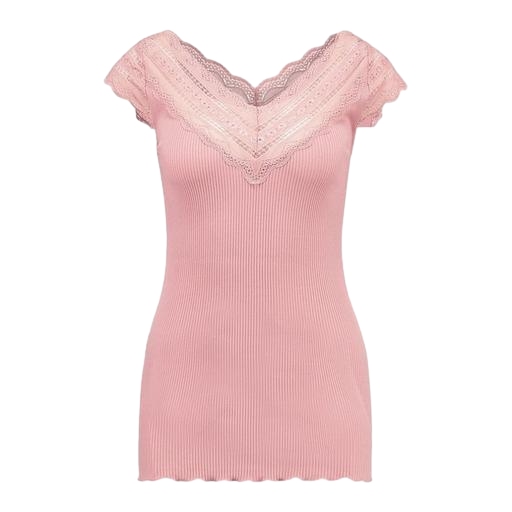
pink lace-accented top, pink lace-trim top, pink lace-trimmed top, white background